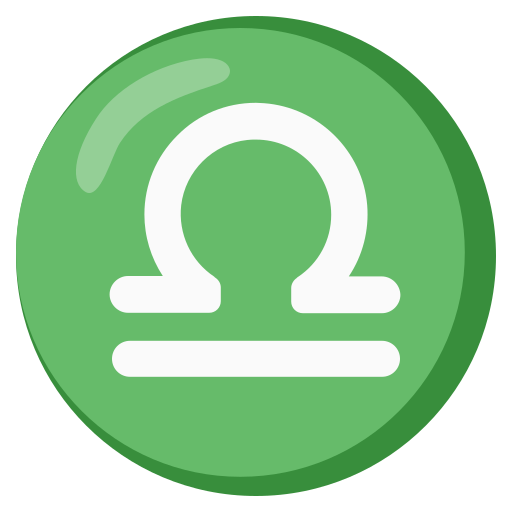
Emoji: ♎